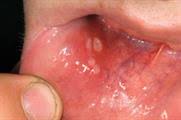
Condition: Mouth Ulcer